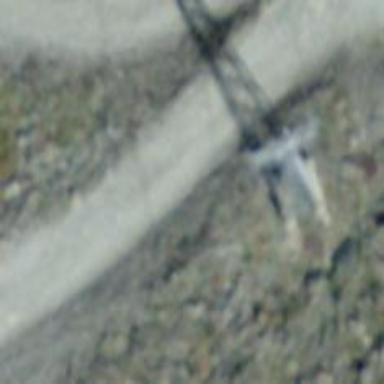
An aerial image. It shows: Pylon used for aerialway.